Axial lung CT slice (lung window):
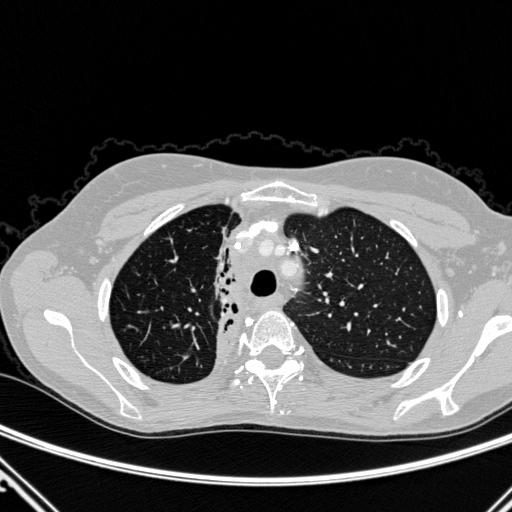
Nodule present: no